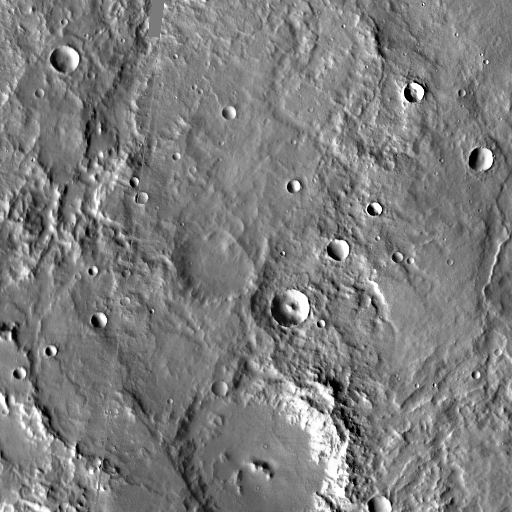
Crater classes present: Background, Other, Layered, Buried